Field crop: tomato
Growth stage: 2
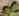
Species: solanum